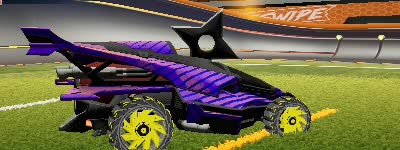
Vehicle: aftershock